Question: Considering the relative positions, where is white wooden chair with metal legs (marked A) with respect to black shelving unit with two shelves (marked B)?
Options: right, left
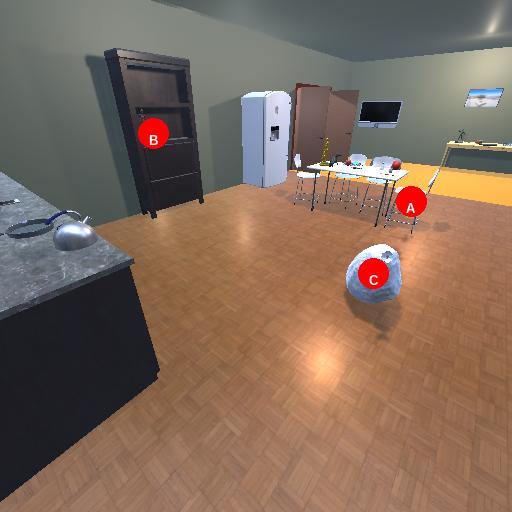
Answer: right